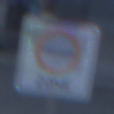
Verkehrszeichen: BeginnUmweltzone
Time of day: SunriseSunset
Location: Outdoor (Urban)
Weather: PartlyCloudy
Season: NotSpecified
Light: Natural